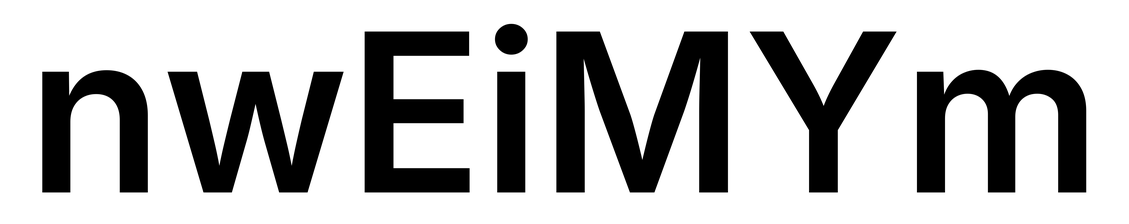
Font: Inter_SemiBold